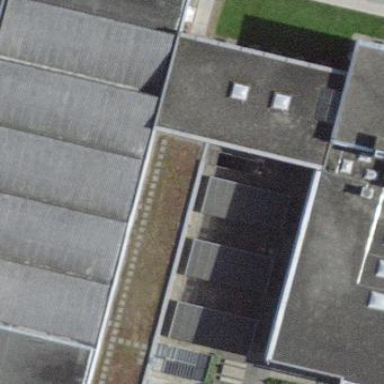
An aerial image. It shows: Public building.